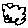
Label: cloud